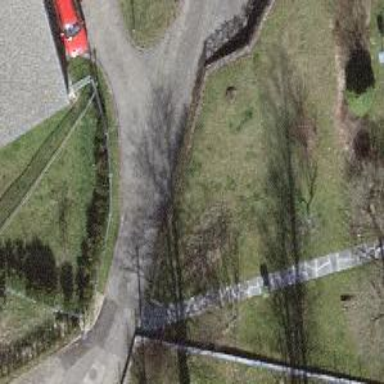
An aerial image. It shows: Paved driveway road for service purposes.